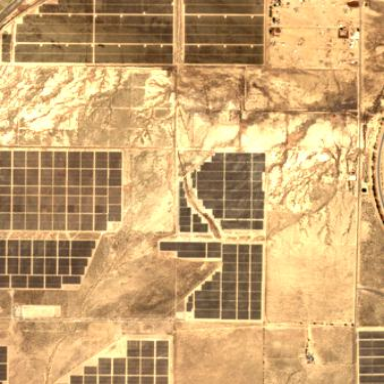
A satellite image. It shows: Solar power plant enclosed by fence. The plant generates electricity using photovoltaic technology.